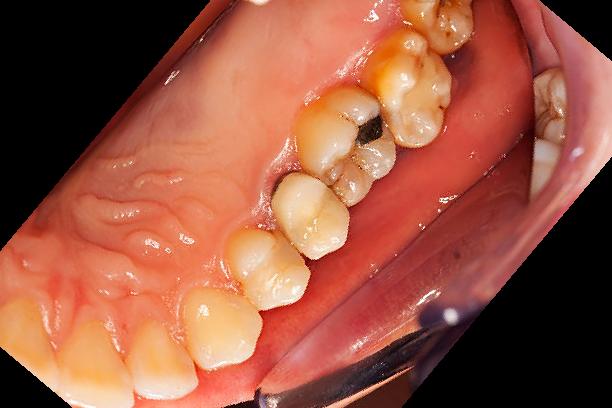
Condition: Gingivitis